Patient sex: M
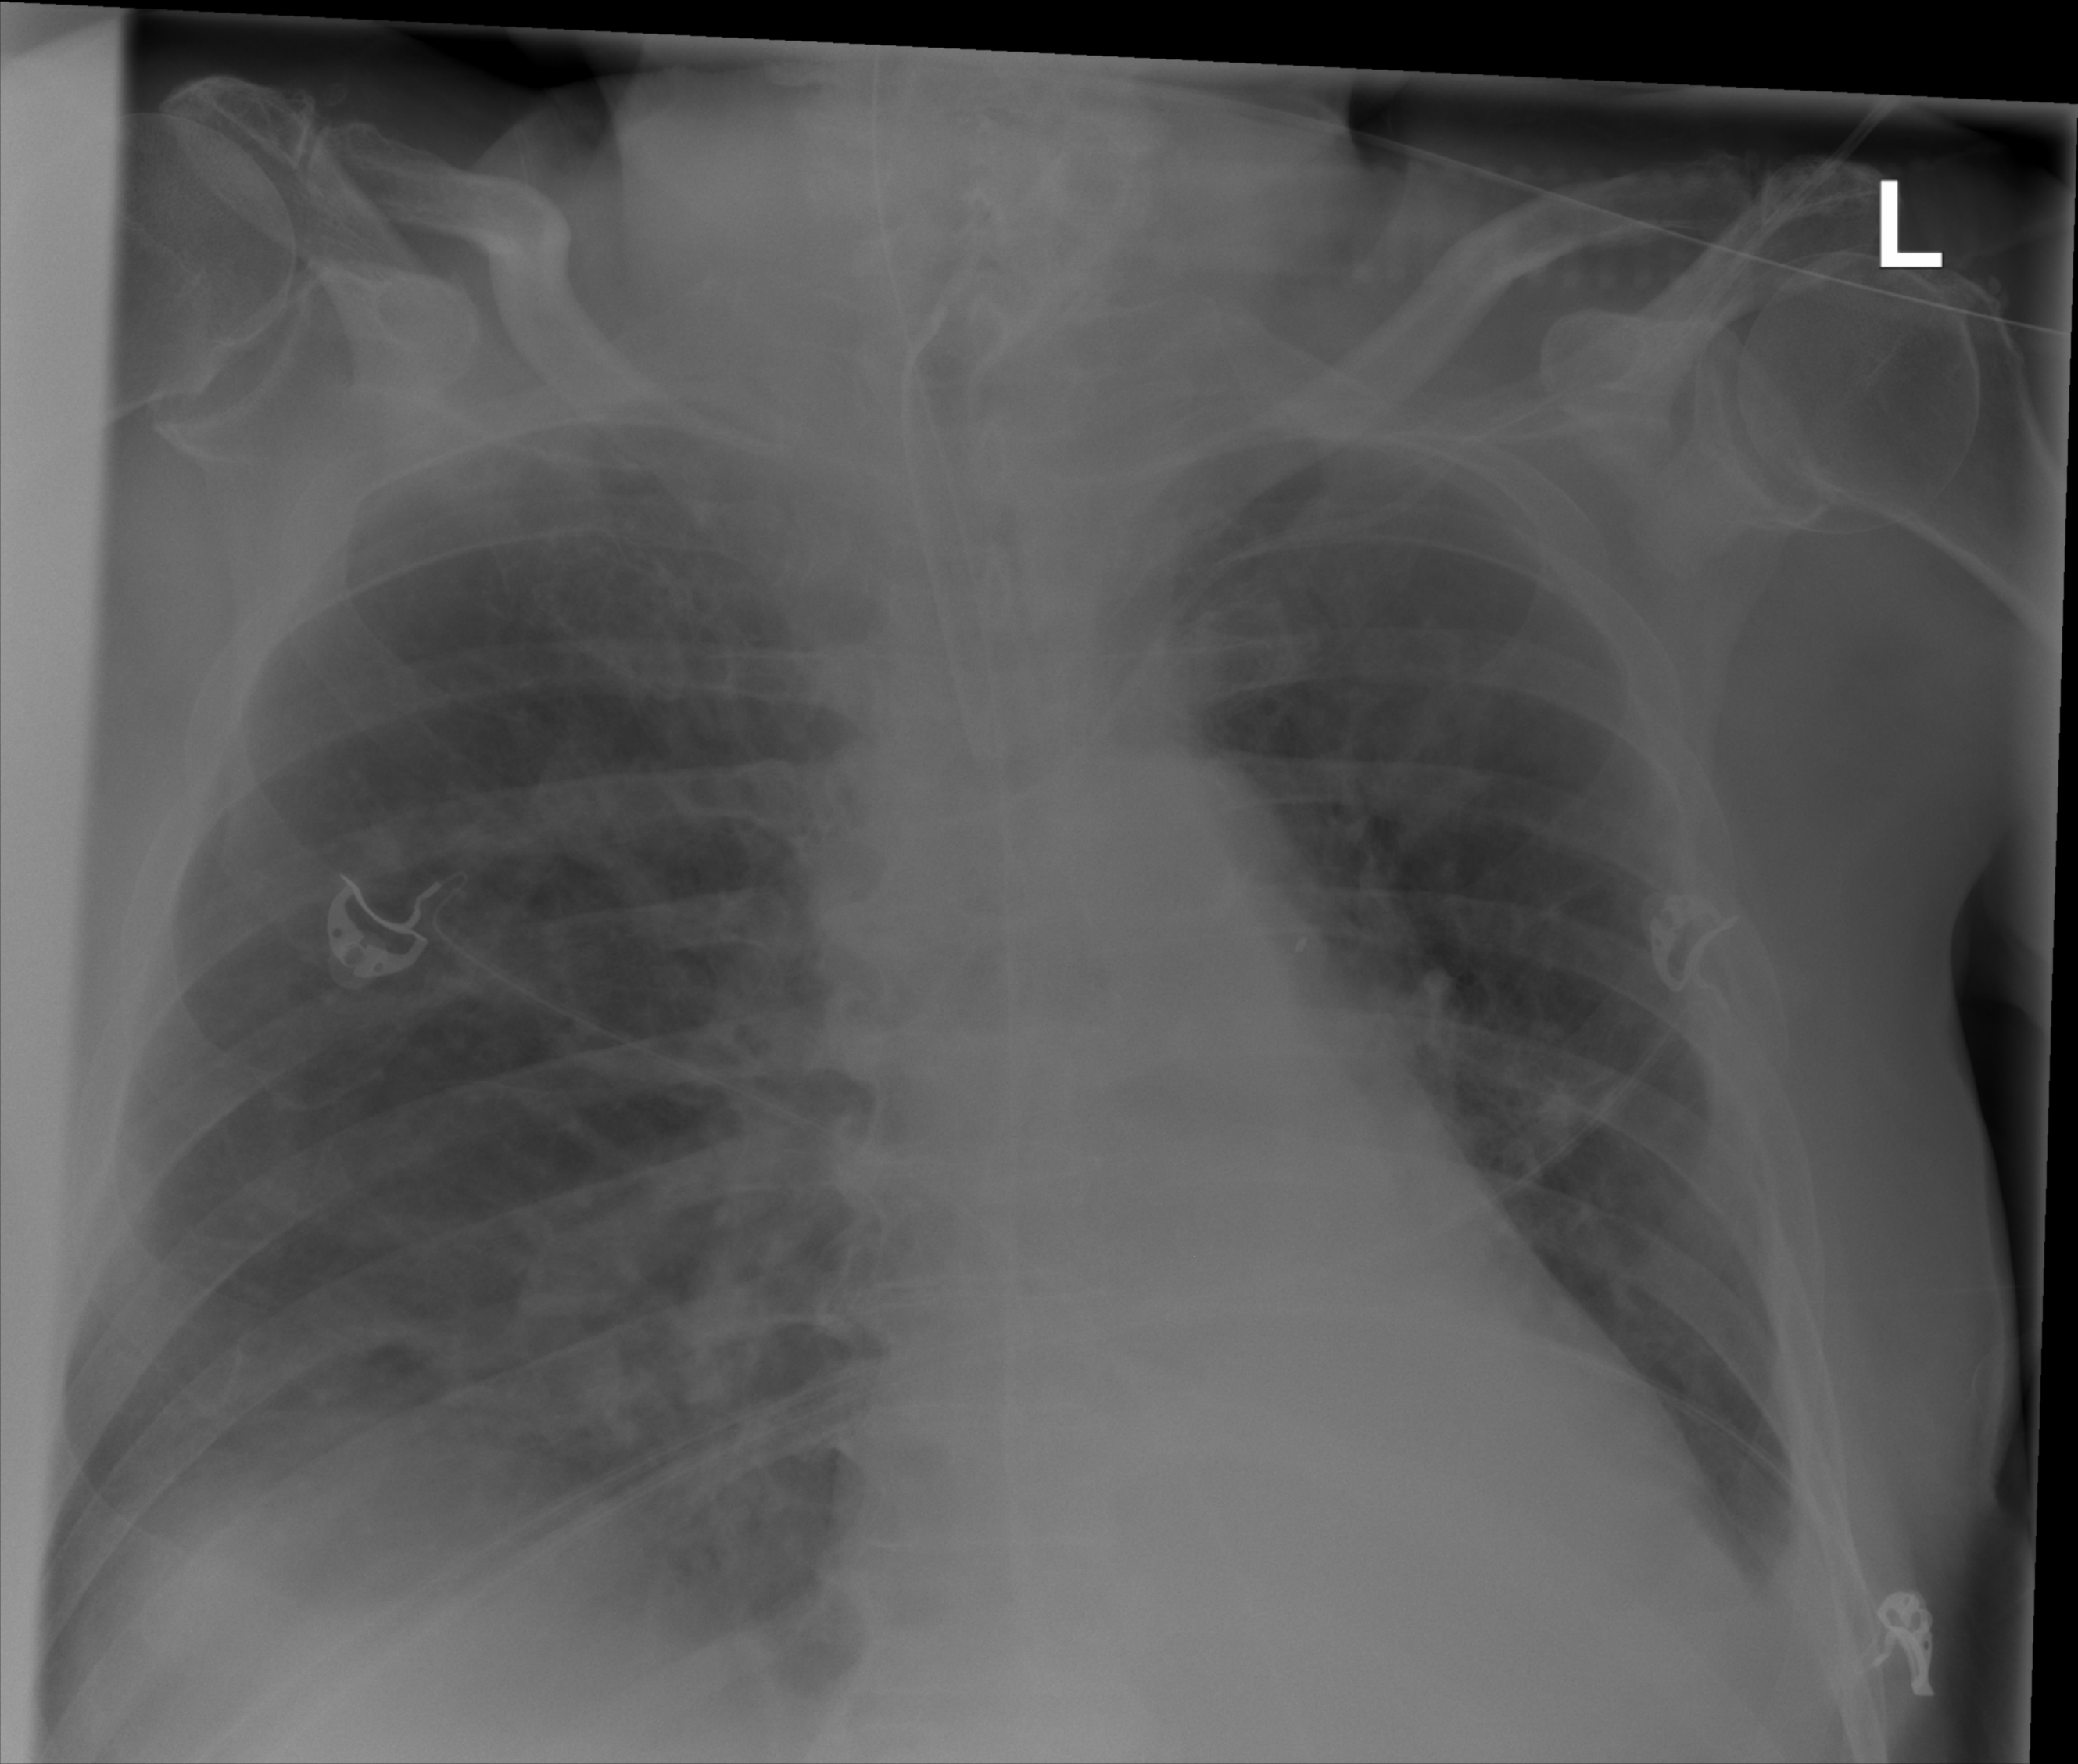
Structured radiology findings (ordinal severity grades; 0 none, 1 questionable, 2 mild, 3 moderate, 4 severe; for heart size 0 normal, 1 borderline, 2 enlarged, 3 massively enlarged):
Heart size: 2
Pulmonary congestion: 2
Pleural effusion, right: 1
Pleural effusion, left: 2
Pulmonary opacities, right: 2
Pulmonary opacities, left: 0
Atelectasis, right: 0
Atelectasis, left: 2